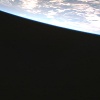
Label: space